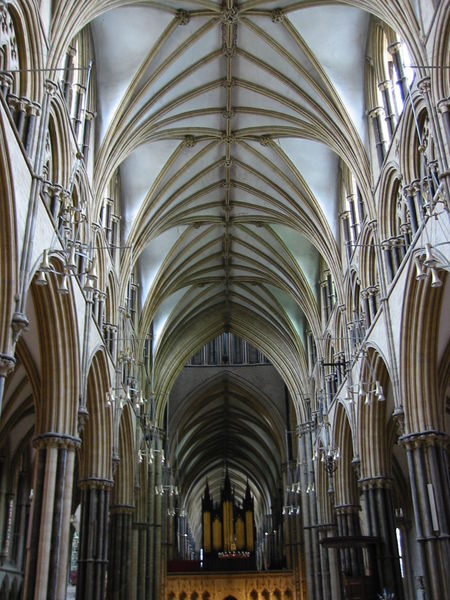
Titel: Kathedrale von Lincoln
Standort: Lincoln, Kathedrale (EU - GB)
Schlagwörter: weiß, gelb, braun, fenster, hell, licht, säulen, architektur, stein, weit, innenraum, kirche, decke, gotik, schiff, bogen, empore, kuppel, schmal, hoch, foto, fotografie, bögen, gewölbe, rippen, arkaden, kathedrale, kirchenschiff, kreuzrippengewölbe, mittelschiff, orgel, gotisch, spitzbogen, spitzbögen, sakral, glocken, neogotik, neugotik